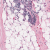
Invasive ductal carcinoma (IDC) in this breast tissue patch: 0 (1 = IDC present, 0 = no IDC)